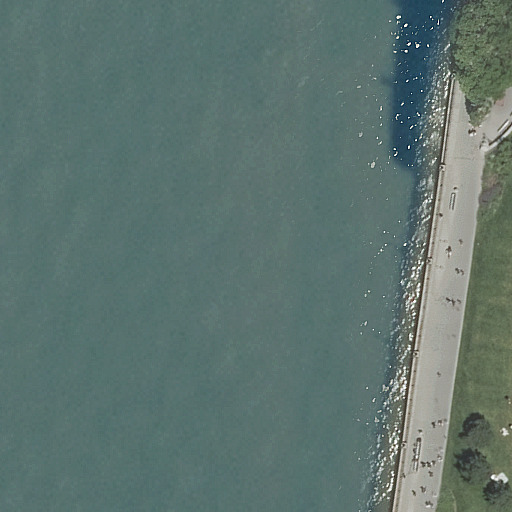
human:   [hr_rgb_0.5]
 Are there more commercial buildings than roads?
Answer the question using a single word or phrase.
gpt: no

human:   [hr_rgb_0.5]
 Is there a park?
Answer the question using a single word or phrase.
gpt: yes

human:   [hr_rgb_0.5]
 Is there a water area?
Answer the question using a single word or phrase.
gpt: yes

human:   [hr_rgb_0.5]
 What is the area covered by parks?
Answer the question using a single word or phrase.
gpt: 7881m2

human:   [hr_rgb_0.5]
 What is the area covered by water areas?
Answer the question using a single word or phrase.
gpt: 8905m2

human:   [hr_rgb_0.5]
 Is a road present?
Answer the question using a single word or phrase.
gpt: yes

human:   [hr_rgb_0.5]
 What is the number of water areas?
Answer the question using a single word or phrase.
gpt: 1

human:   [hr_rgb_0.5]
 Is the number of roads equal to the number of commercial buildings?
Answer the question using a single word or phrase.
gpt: no

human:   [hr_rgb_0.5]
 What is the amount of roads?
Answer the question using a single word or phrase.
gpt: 1

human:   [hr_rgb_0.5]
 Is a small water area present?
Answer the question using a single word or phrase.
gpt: no

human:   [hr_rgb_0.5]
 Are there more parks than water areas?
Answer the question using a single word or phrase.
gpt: no

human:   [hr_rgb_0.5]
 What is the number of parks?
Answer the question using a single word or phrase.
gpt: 1

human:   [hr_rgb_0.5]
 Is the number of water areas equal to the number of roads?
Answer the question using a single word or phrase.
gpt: yes

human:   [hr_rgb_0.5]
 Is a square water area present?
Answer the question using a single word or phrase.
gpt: no

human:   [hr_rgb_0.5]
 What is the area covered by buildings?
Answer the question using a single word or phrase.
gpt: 0m2

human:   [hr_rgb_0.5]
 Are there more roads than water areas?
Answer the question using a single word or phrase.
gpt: no

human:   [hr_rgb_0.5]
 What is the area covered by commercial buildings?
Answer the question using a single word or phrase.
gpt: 0m2

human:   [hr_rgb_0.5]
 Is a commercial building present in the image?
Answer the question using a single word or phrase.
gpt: no

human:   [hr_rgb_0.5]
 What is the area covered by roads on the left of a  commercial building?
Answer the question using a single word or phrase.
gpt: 0m2

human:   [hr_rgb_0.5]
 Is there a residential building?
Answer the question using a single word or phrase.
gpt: no

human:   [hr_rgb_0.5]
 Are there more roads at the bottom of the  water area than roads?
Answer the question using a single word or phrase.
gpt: no

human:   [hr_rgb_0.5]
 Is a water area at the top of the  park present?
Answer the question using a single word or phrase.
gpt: no

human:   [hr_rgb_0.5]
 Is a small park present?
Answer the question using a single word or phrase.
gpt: no

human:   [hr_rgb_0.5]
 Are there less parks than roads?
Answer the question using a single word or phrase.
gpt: no

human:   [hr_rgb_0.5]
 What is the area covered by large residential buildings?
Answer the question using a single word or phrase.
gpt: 0m2

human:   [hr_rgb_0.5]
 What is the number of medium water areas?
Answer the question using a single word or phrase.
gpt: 0

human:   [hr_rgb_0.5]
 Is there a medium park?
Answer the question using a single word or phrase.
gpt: no

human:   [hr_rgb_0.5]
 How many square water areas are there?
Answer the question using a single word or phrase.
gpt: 0

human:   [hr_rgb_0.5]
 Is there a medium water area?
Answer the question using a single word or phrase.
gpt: no

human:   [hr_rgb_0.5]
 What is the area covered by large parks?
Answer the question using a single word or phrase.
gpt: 7881m2

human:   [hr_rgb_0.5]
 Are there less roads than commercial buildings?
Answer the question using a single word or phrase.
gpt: no

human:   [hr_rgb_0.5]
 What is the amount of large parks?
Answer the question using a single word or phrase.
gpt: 1

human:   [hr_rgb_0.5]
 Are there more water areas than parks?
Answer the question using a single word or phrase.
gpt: no

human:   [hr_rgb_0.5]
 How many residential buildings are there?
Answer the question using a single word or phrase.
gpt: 0

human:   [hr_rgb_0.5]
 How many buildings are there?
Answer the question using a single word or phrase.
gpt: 0

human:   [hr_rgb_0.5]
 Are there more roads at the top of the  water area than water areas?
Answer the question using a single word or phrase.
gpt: no

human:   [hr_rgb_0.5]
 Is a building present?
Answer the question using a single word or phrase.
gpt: no

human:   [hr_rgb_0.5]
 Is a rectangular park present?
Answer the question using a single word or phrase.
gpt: no

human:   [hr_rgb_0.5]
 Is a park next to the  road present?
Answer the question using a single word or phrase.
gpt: yes

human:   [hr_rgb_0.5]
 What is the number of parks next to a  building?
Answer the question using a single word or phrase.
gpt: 0

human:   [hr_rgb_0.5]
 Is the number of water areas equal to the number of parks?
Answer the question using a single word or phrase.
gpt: yes

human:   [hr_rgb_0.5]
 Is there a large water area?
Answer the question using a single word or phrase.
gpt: yes

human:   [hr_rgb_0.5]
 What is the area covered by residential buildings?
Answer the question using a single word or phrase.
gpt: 0m2

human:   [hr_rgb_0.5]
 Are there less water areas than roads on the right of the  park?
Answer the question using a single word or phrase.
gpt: no

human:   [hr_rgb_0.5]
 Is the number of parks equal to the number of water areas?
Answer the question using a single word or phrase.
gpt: yes

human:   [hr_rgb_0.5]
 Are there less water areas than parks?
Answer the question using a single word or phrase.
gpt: no

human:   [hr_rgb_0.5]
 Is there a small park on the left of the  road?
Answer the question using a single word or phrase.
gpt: no

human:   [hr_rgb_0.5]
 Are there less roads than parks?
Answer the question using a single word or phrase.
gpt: no

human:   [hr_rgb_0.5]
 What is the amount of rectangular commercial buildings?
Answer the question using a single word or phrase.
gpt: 0

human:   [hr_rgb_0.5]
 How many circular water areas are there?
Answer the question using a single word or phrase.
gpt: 0

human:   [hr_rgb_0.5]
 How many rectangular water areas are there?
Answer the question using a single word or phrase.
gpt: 1

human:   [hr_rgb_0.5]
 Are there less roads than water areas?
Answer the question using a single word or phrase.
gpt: no

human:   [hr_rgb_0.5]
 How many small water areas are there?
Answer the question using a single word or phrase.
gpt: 0

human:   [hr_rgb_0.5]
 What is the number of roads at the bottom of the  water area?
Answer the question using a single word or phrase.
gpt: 0

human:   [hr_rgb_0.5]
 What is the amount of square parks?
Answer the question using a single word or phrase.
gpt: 0

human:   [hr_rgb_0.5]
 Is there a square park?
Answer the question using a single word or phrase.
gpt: no

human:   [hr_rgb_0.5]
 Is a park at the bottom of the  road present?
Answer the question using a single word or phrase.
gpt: no

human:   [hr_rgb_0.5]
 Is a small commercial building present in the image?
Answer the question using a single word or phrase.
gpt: no

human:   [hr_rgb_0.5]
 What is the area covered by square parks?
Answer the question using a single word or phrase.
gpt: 0m2

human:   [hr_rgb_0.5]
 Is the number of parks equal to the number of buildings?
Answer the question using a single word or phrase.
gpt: no

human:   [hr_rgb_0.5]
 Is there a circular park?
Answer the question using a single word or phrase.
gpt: no

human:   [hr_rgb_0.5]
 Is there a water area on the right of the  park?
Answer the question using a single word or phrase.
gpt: no

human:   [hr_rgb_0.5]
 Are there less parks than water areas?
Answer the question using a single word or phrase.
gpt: no

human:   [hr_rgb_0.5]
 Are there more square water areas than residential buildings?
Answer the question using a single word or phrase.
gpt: no